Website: bh-photo
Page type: customer-info-address
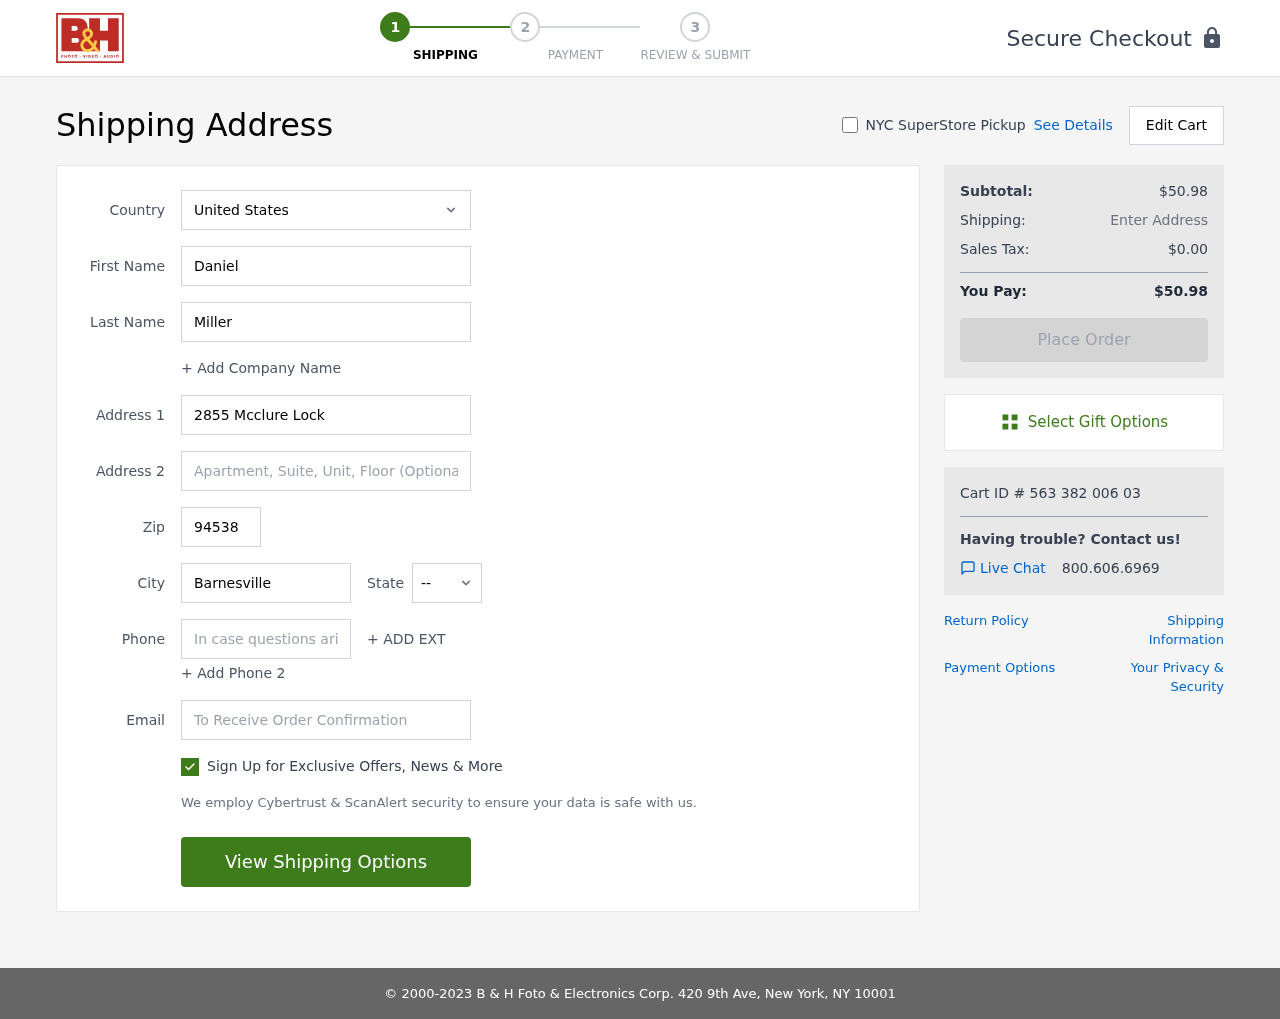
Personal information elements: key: PII_CITY
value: Barnesville
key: PII_COUNTRY
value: United States
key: PII_EMAIL
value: daniel.miller@gmail.com
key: PII_FIRSTNAME
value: Daniel
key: PII_LASTNAME
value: Miller
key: PII_PHONE
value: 9934868072
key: PII_POSTCODE
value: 94538
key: PII_STATE_ABBR
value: GU
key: PII_STREET
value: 2855 Mcclure Lock
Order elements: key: ORDER_SUBTOTAL
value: $50.98
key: ORDER_TAX
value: $0.00
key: ORDER_TOTAL
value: $50.98
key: ORDER_ID
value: Cart ID # 563 382 006 03